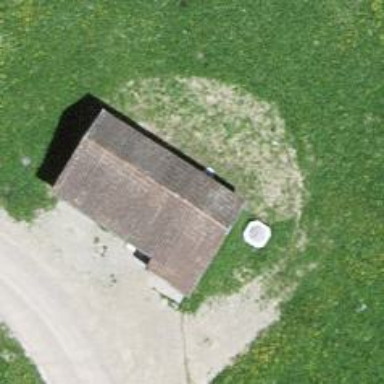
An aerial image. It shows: Toilets.